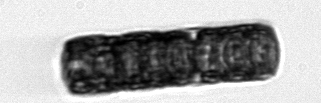
Label: Paralia_sulcata